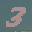
Label: 3